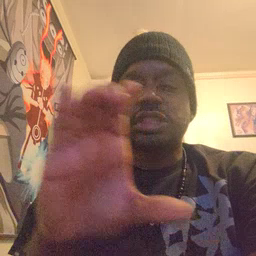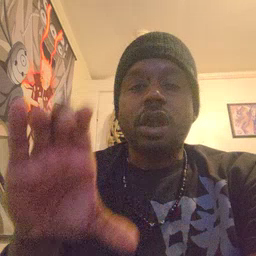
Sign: chocolate